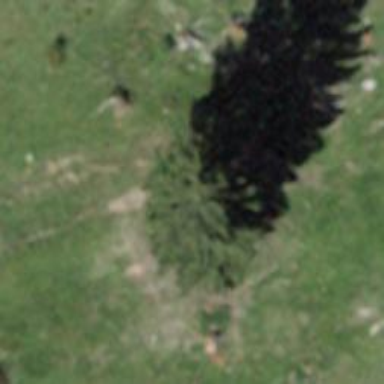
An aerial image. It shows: Evergreen needle-leaved tree.